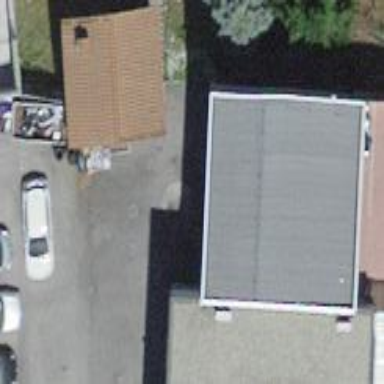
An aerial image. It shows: Commercial building.